Question: I was surfing and saw this css property which I have never seen or used before. I think it is related to Internet Explorer, and the structure is something like this:
'''
#element{
behavior: url(something.htc);
}
'''
What does the 'behavior' property do? How would I use this property?
I did find this <URL>, but it's not particularly clear what it does.

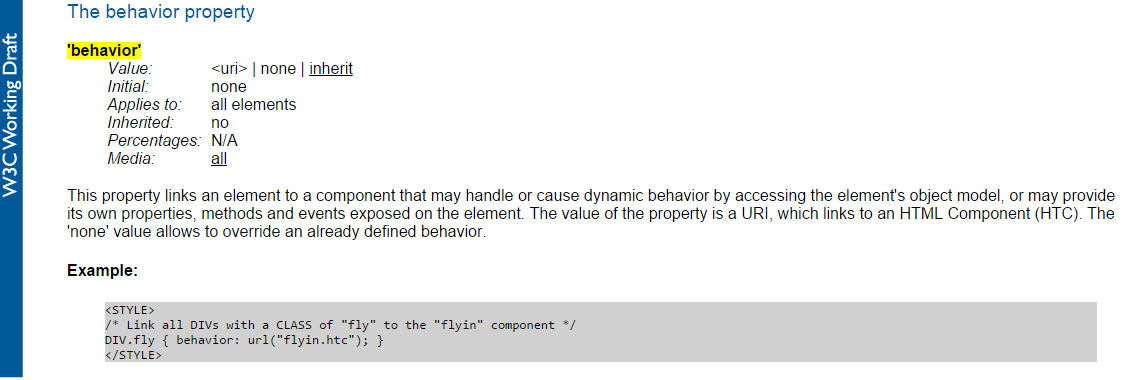
Answer: ## It is Microsoft Extensions to CSS
> .htc files are commonly used in .css files using an IE specific property called behavior, using this along with the .htc file allows the browser to run JavaScript code which is whats contained within the file.
## what it does?
Sets or retrieves the location of the <URL>.
## .htc Extention
The script resides in an HTC (HTML Component) file. HTC files have the extension .htc, and are HTML files that contain a script plus a set of HTC-specific elements that define the components.
## - History of behavior
---
## Syntax
behavior: url(sLocation) | url(#objID) | url(#default#behaviorName)
## Property values
-
-
-
---
## Useful Links
- <URL>
## Microsoft says it is no longer supported in IE 10!